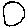
Label: circle